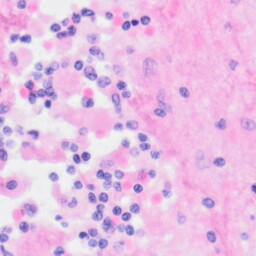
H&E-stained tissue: Kidney